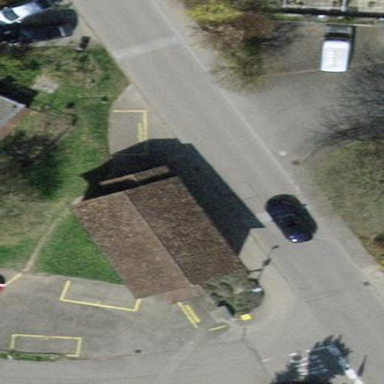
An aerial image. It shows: Service building.